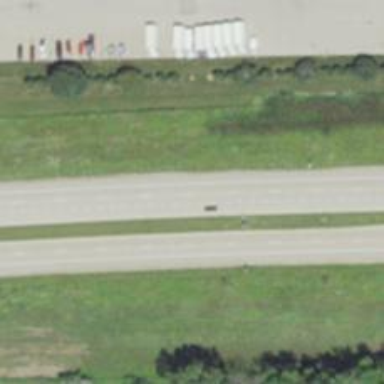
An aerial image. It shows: Primary highway that functions as expressway.